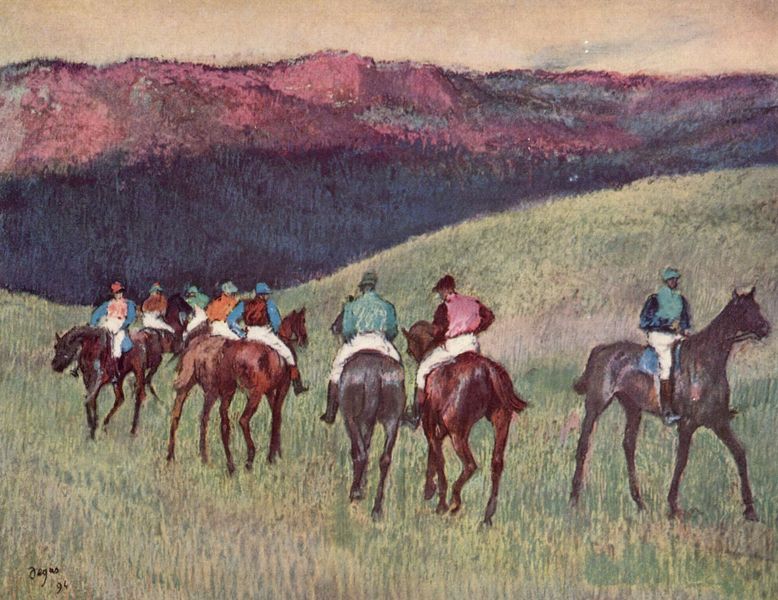
Titel: Rennpferde (Das Training)
Künstler: Edgar Degas
Standort: New York (New York)
Institution: Collection W. Webb
Schlagwörter: berg, blau, dunkel, gemälde, himmel, schatten, weiß, grün, impressionismus, landschaft, menschen, ocker, sitzen, abend, bewegung, braun, bunt, degas, edgar degas, frankreich, grau, hell, hüte, licht, männer, orange, pastell, rücken, schwarz, türkis, gras, rasen, rot, tier, tiere, wiese, malerei, anzug, kappen, mützen, signatur, öl, feld, horizont, hügel, natur, sonnenaufgang, schlank, sonne, england, rosa, tal, wald, genre, pferd, pferde, reiter, ausritt, beine, bewölkt, fell, hufe, rappe, reiten, ritt, sattel, schweif, farbig, hintern, hosen, pointilismus, berge, bergig, farben, gebirge, hang, kette, modern, bergkette, gelände, lila, sonnenuntergang, violett, schlucht, ausflug, idylle, sigantur, aufwärmen, moment, training, sport, glanz, glänzend, abendrot, steppe, momentaufnahme, alpen, abgrund, hinten, bergkamm, sterne, jacken, rennen, reihe, helm, stiefel, schritt, jagd, pferderennen, richtung, rappen, gebirgslandschaft, sportler, graß, gaul, acht, leibchen, hinterteil, vorne, jockeys, polo, wiede, jockey, reitsport, sportkleidung, mannschaften, rennpferde, edgard degas, trikots, galopper, galpper, hinte, jüng, rennreiter, tänzelnd, ölgemäde, bunte jacken, jocke